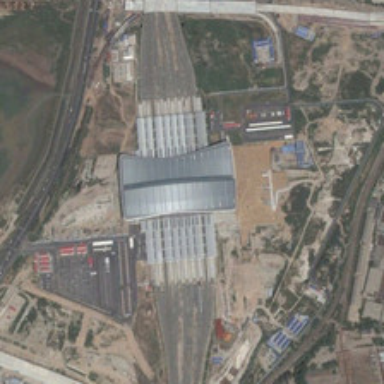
Several buildings and many green plants are near a railway station .